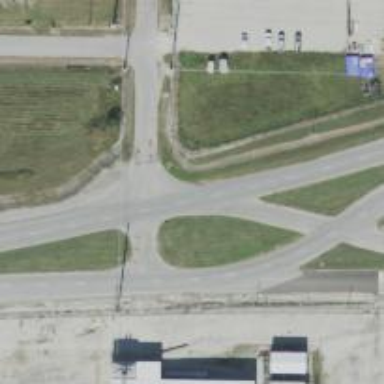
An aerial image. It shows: Secondary link road.